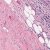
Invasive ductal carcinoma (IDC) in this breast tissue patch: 1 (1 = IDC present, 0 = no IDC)